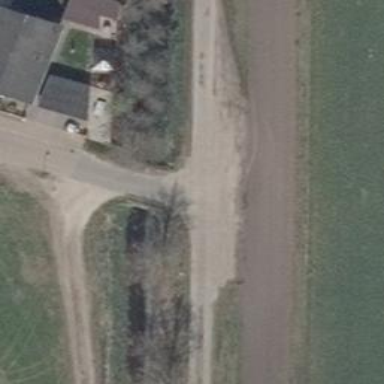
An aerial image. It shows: Residential road with bridge.